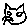
Label: cat